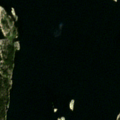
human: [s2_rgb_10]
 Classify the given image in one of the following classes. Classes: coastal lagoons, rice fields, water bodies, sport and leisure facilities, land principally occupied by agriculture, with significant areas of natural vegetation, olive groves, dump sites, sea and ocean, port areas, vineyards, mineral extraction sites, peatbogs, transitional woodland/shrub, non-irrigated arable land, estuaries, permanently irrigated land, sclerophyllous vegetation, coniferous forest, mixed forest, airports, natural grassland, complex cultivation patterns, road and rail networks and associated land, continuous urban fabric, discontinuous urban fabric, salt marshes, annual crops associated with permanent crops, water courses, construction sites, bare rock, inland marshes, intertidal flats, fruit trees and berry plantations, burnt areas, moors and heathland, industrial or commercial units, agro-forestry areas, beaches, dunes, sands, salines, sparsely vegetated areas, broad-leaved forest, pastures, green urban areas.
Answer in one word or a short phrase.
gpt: coniferous forest, bare rock, sea and ocean